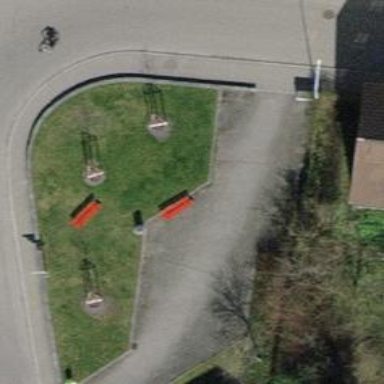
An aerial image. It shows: Bench for seating.